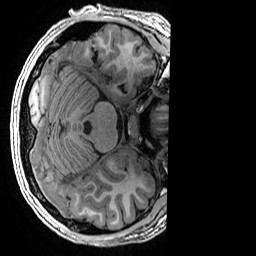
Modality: T1w
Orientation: axial
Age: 18
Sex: female
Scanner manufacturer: ge
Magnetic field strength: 3 T
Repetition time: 0.007 s
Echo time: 0.00342 s